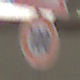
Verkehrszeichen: Geschwindigkeit100
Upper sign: FlugbetriebLinks
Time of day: Midday
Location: Roofed (Urban)
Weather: Overcast
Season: NotSpecified
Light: Artificial